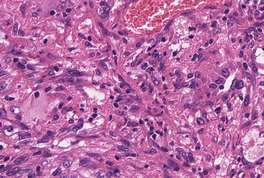
Tumor epithelial tissue: yes
Tumor-associated stroma tissue: yes
Normal tissue: no